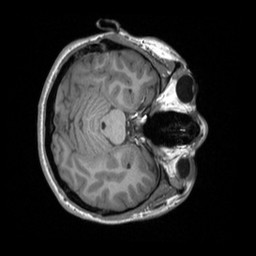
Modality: T1w
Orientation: axial
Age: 24
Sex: female